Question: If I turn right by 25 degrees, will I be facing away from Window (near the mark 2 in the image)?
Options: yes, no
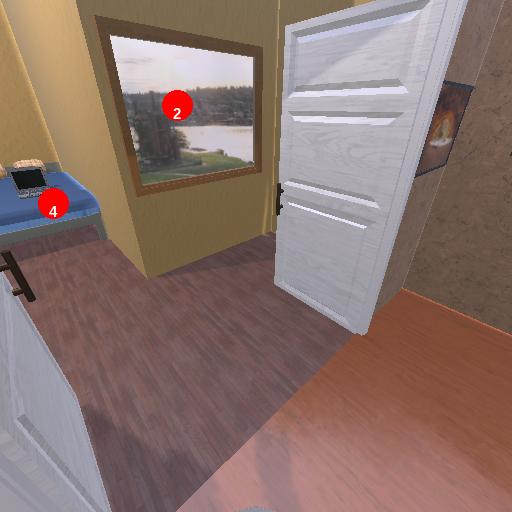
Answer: yes